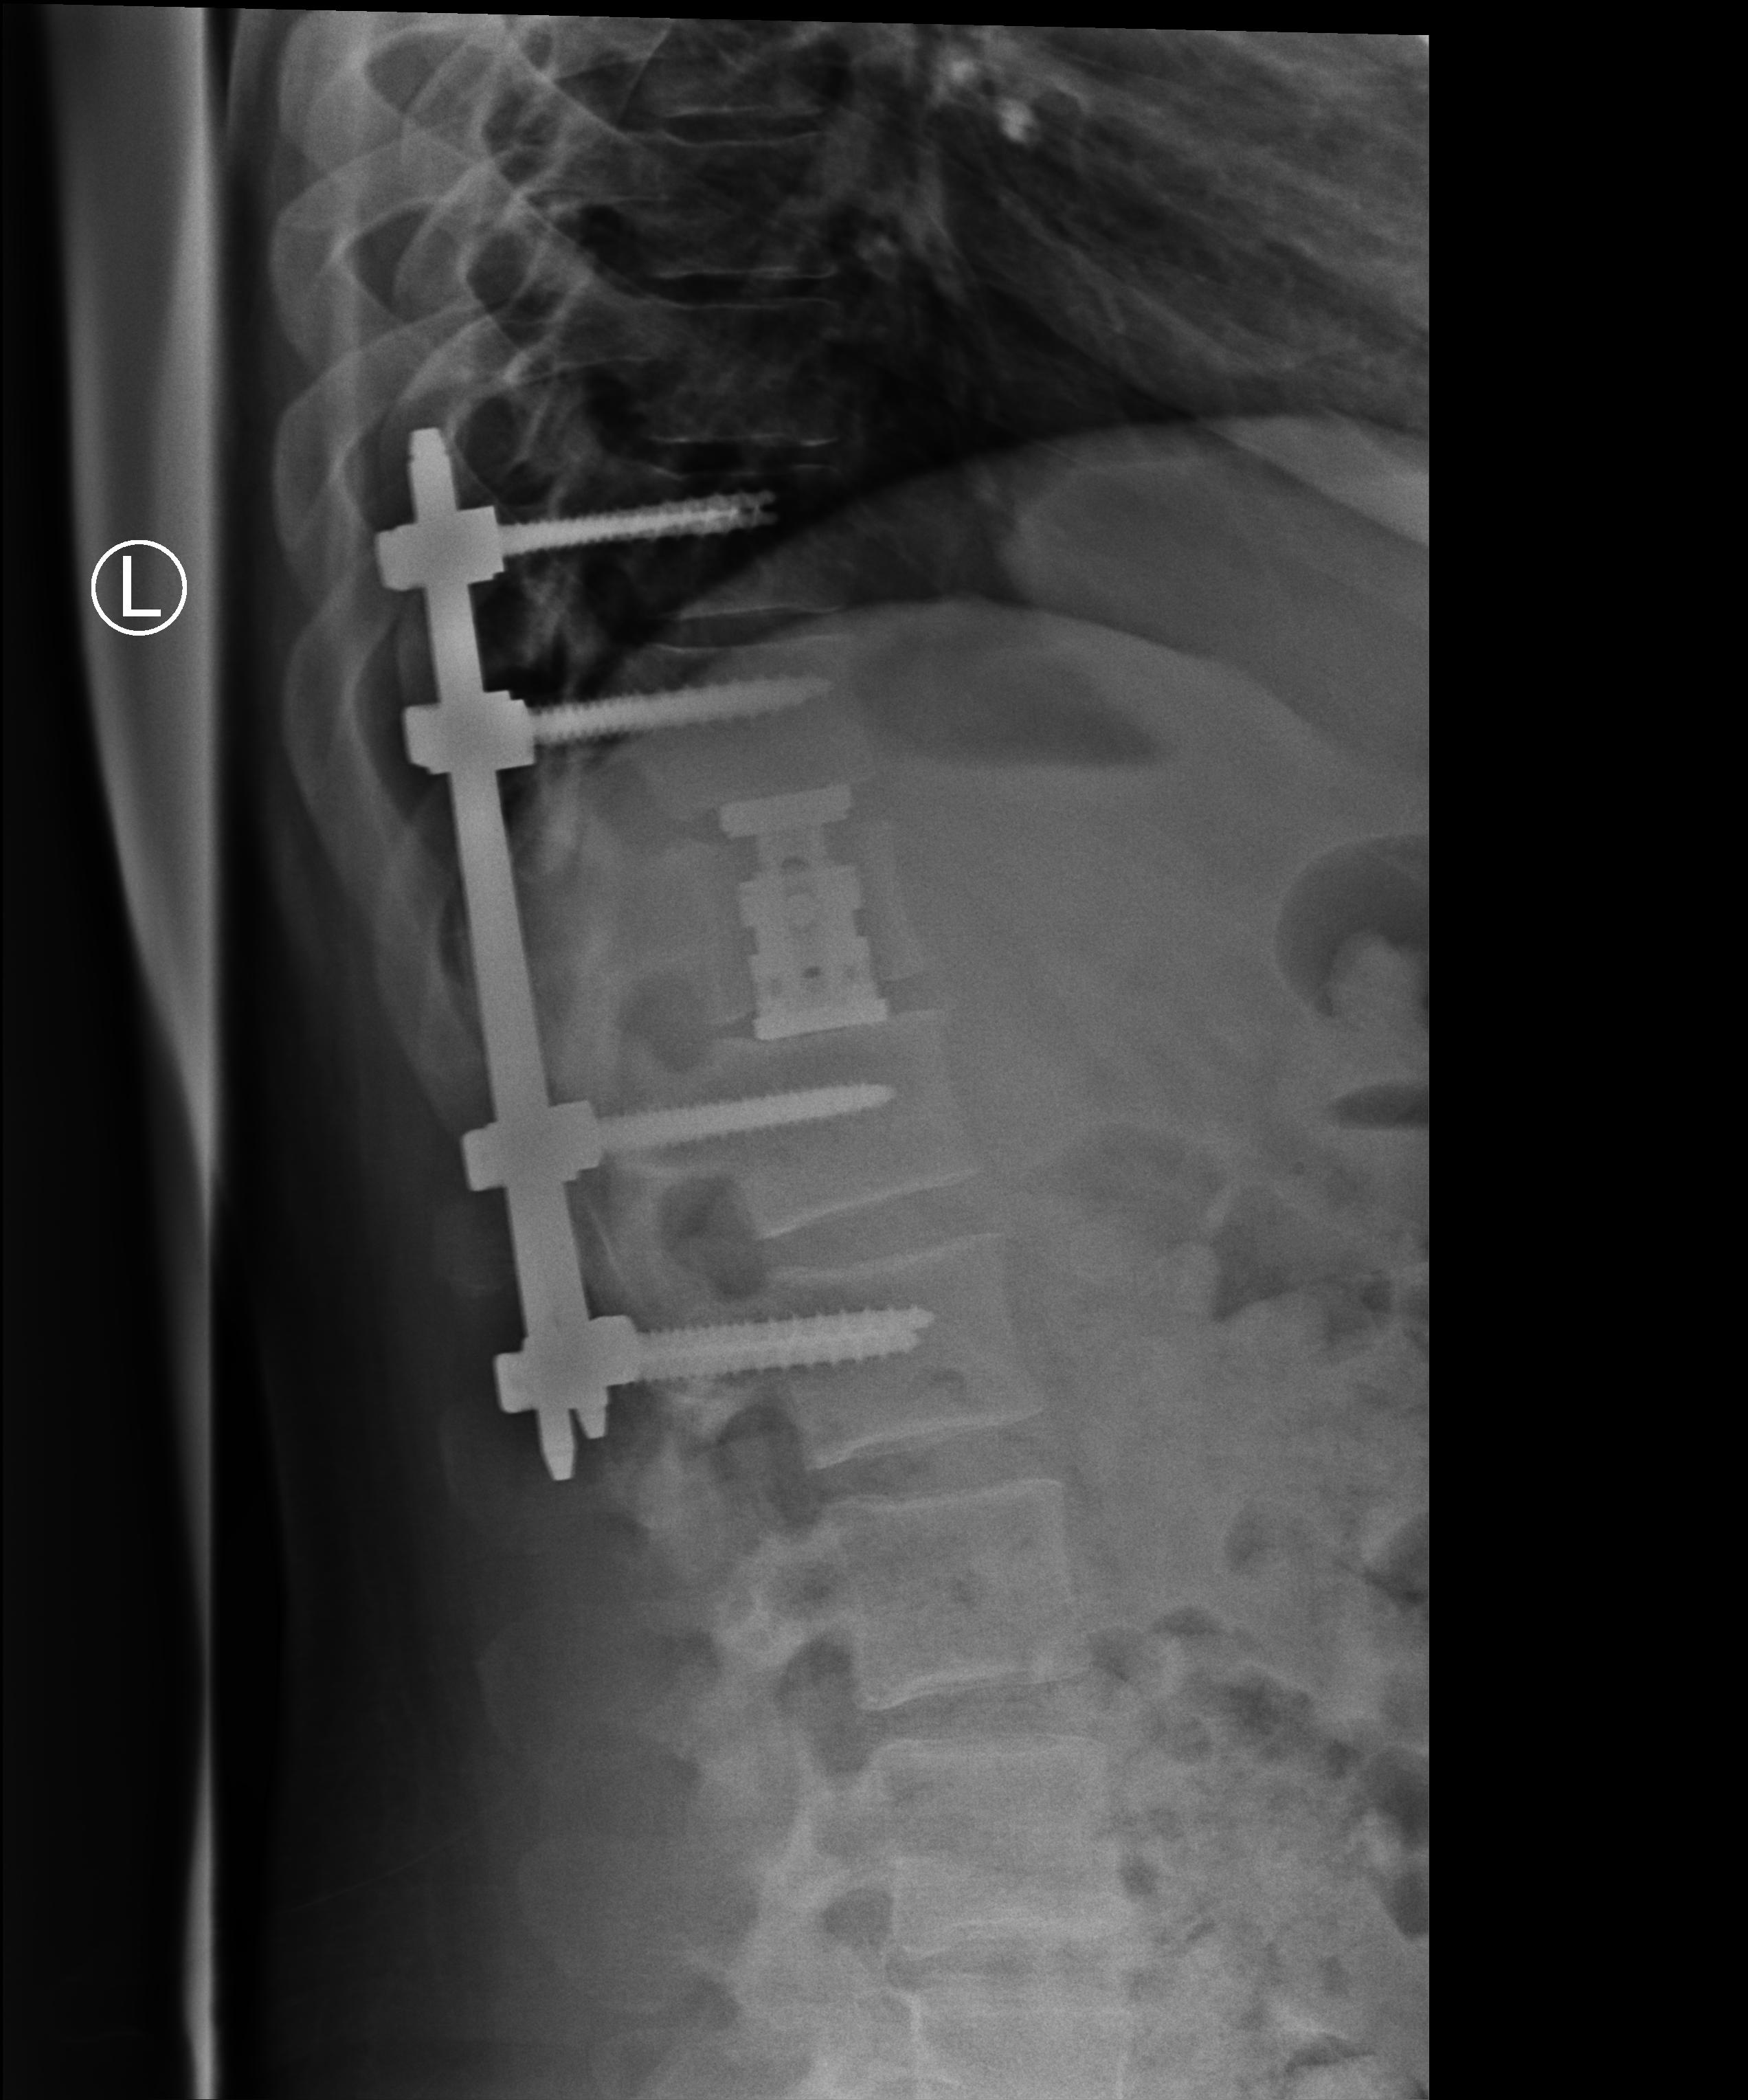
View: LATERAL
Implant manufacturer: medtronic solera